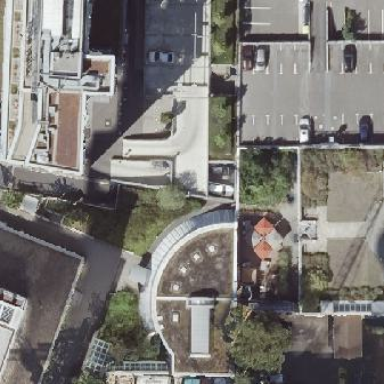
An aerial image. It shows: Commercial building.